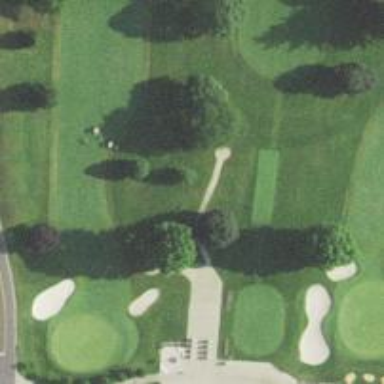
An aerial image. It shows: Path for golf carts.